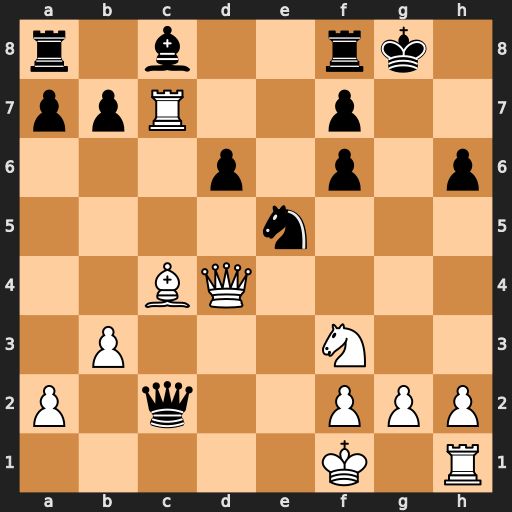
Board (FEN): r1b2rk1/ppR2p2/3p1p1p/4n3/2BQ4/1P3N2/P1q2PPP/5K1R
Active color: w
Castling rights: -
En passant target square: -
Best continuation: Bxf7+ Rxf7 Rxc2